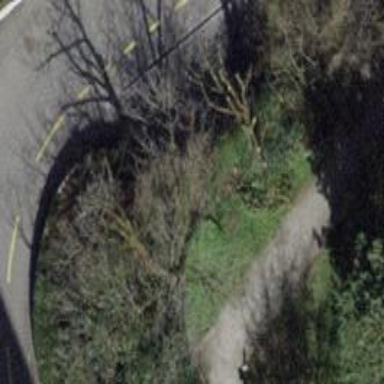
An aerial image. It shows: Set of steps on the road.